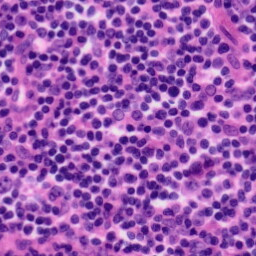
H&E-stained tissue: Tonsil